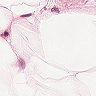
Metastatic tissue present: no